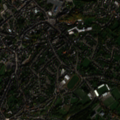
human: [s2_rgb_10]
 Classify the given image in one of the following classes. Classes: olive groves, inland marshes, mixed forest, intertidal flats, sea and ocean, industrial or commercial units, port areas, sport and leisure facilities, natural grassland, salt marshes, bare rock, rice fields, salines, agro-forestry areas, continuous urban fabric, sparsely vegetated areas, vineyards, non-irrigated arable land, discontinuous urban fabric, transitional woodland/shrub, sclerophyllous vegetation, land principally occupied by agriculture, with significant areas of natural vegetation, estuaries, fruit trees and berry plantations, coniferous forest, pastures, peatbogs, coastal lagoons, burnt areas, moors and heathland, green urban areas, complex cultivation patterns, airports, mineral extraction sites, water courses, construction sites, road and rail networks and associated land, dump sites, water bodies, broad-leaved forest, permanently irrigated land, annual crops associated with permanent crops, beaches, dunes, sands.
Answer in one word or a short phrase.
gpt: discontinuous urban fabric, pastures, land principally occupied by agriculture, with significant areas of natural vegetation, mixed forest